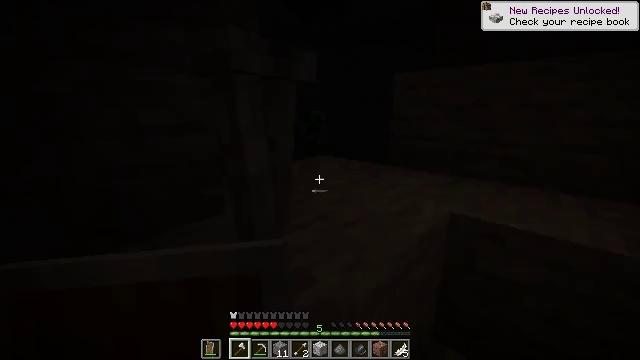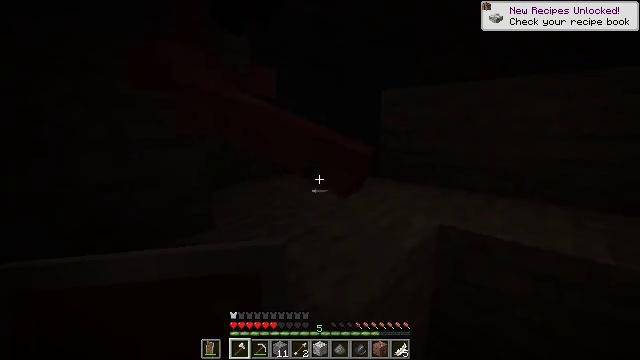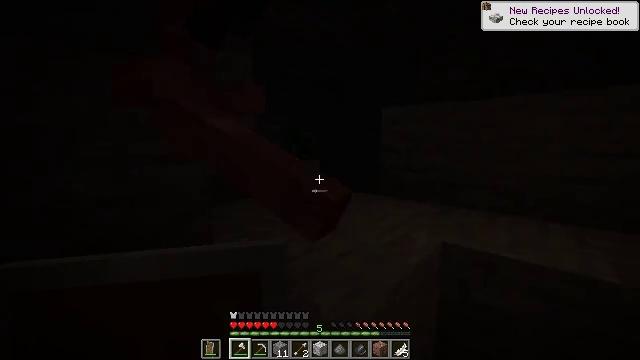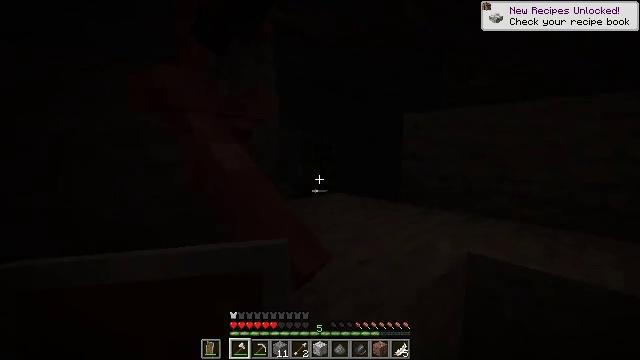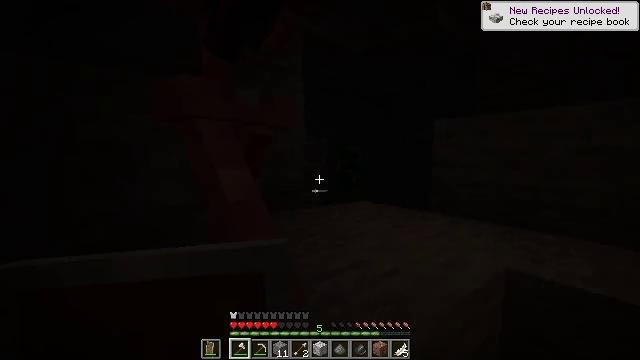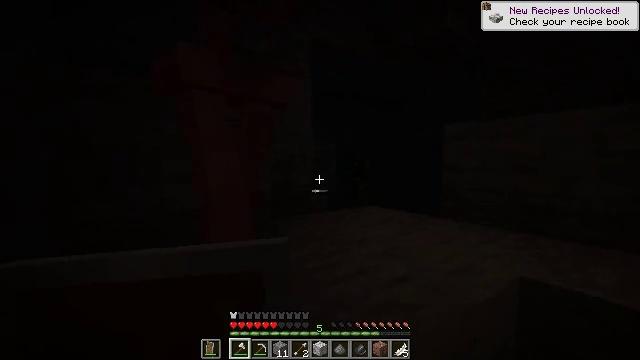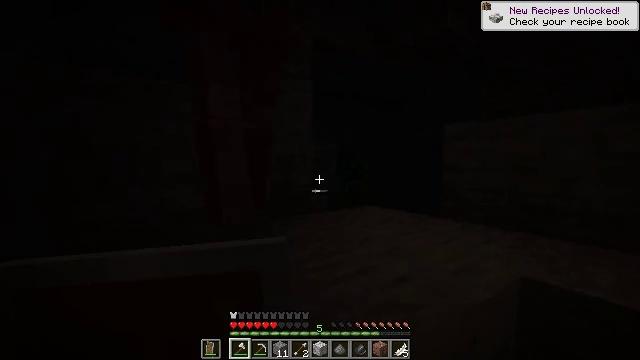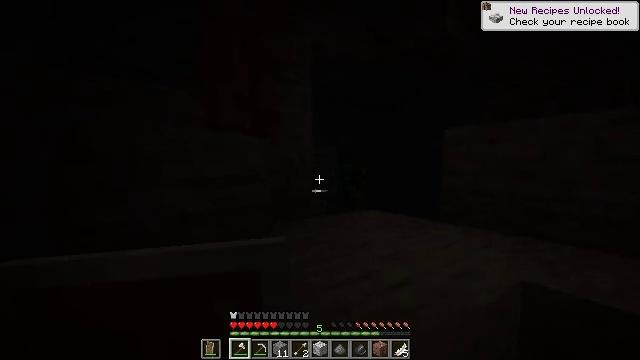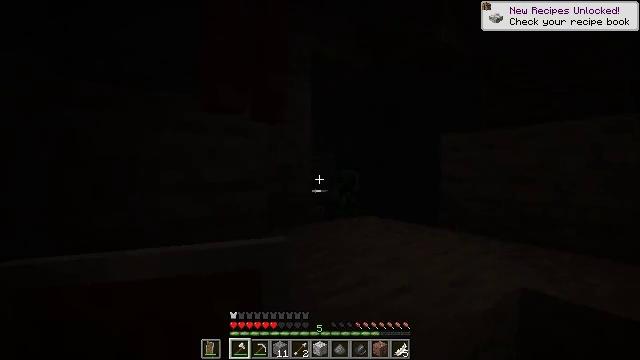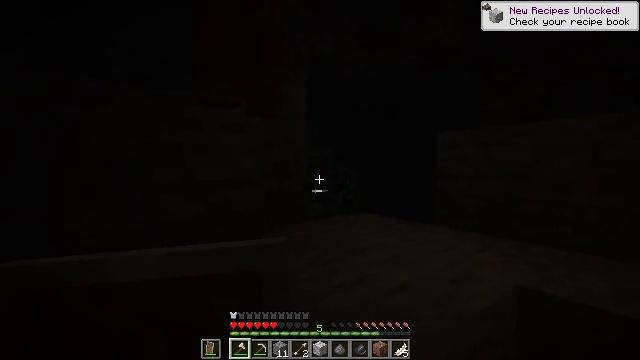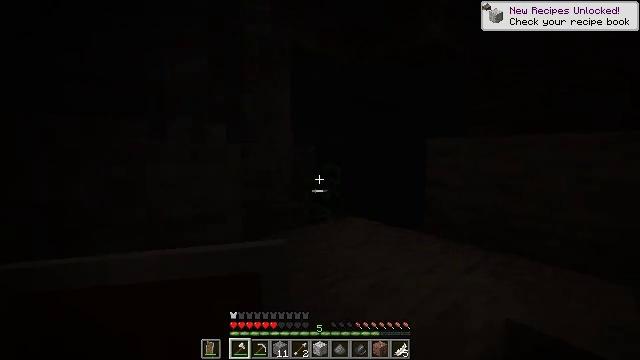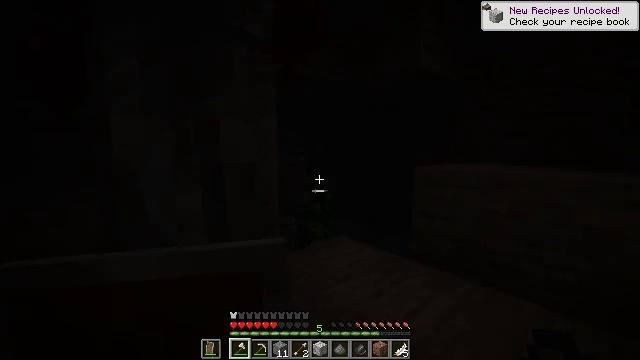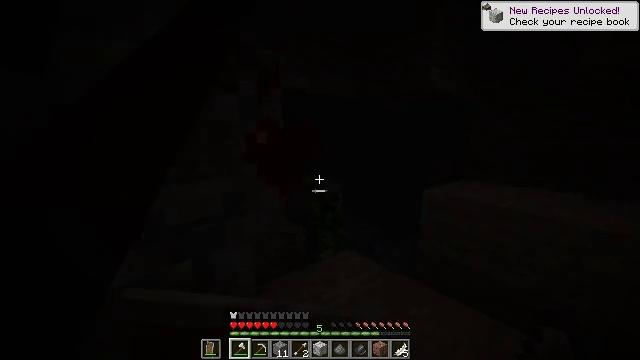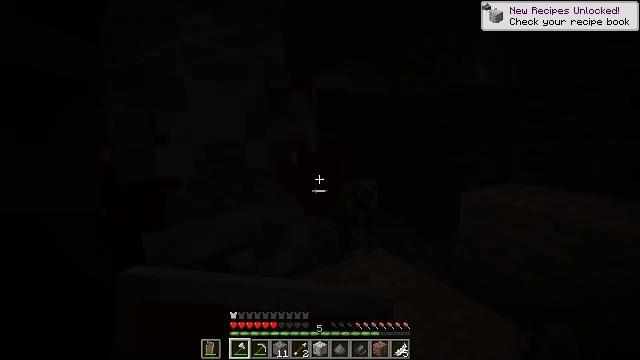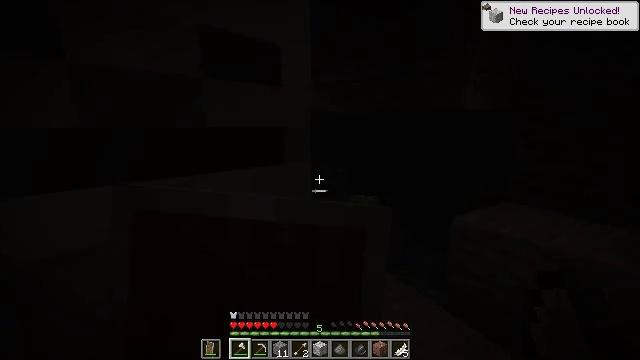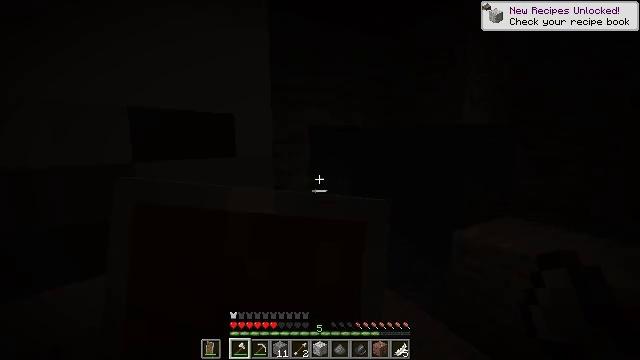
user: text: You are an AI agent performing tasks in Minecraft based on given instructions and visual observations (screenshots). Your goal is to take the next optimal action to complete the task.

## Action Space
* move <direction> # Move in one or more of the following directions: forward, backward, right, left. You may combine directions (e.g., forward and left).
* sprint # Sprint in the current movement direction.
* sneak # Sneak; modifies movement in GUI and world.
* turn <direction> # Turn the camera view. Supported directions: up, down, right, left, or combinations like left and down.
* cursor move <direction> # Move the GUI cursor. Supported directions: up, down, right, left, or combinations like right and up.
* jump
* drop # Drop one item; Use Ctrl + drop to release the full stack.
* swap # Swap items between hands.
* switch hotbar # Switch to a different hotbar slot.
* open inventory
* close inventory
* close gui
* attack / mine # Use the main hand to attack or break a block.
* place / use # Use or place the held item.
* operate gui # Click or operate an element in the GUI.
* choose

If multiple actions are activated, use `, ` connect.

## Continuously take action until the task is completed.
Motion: motion action
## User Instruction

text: Hunt the skeleton.
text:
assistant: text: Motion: turn right and up
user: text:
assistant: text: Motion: turn up
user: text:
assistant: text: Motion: turn left and up
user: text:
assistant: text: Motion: turn left and up
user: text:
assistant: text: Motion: turn left and up
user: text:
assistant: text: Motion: no_op
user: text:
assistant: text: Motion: no_op
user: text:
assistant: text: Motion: turn up
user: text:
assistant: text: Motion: move forward
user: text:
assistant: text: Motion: move forward, turn right and down, jump
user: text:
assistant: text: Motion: move forward, turn right and down, jump
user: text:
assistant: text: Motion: move forward, turn left and down, use / place, jump
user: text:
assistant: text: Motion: move forward, turn left and down, use / place, jump
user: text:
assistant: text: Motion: move forward, use / place
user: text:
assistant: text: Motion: turn left and up, use / place
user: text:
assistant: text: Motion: turn left
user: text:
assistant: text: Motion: turn left and down
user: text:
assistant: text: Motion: turn left and down, attack / mine
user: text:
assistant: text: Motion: attack / mine
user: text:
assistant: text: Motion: move back, attack / mine
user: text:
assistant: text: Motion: move back, turn left, attack / mine
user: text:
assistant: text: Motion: move back, turn left
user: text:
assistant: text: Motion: move back, turn left
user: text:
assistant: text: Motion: move back and move left, turn up
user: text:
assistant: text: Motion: move back and move left, turn left and up
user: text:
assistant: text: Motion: move left, turn left and up
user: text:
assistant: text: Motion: move left, turn left
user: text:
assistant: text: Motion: turn left and down
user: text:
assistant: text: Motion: turn left and down, attack / mine
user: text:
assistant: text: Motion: attack / mine